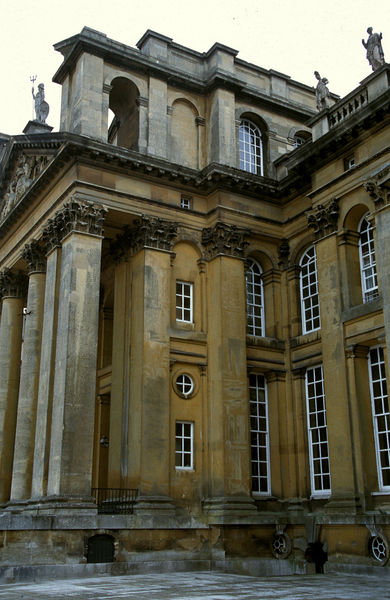
Titel: Nordfassade, Hauptblock, Mittelrisalit, Portikus
Künstler: John Vanbrugh
Standort: Woodstock, Oxfordshire
Institution: Blenheim Palace
Schlagwörter: dreieck, gelb, ocker, fenster, glas, pfeiler, säule, säulen, weiss, gebäude, haus, schloss, zaun, beige, wand, architektur, stein, gitter, boden, england, front, rund, skulptur, statue, balkon, fassade, pflaster, giebel, mauer, bullauge, hof, platz, pilaster, rundbogen, detail, stufe, foto, fotografie, bögen, eingang, erker, kolonnade, loggia, berlin, sprossen, palast, rundfenster, balustrade, gross, kapitelle, kapitell, sandfarben, fries, dreiecksgiebel, portal, skulpturen, putz, statuen, sandstein, mezzanin, portikus, geschosse, achse, basis, korinthisch, gebüde, palais, akanthus, tempelfront, tympanon, große ordnung, arkantus, dreicksgiebel, palladio, kolonade, spolien, palladianismus, baluster, archtiektur, engöand, dreizack, countryhouse, balsutrade, skulptuen, n, gelbe fassade, haf